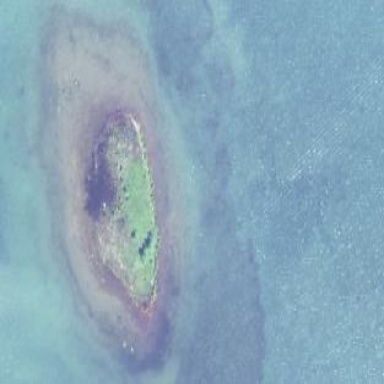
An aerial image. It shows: Islet.